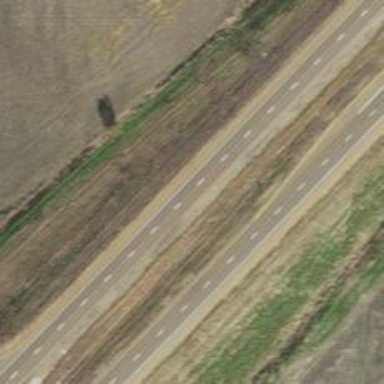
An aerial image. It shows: Asphalt road classified as trunk highway.